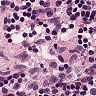
Metastatic tissue present: no